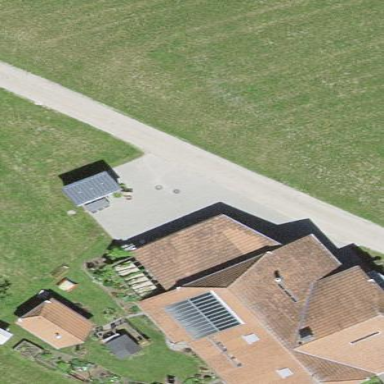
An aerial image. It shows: Farm building.